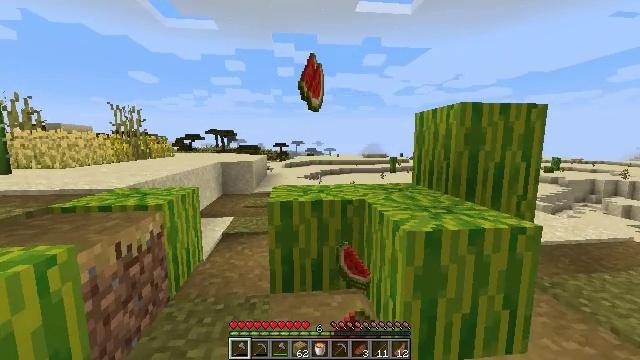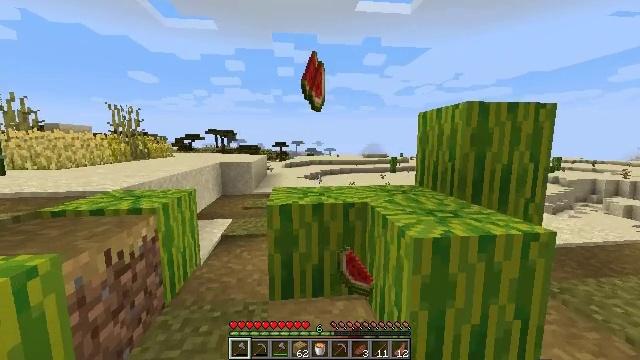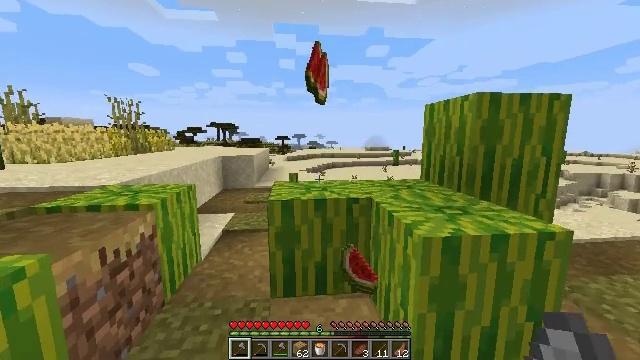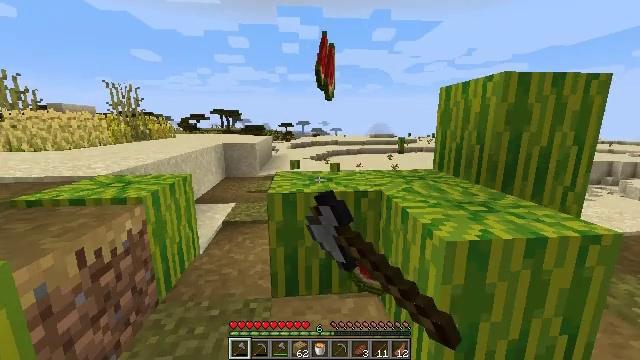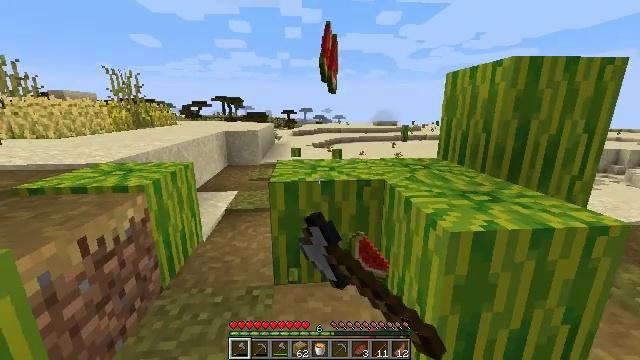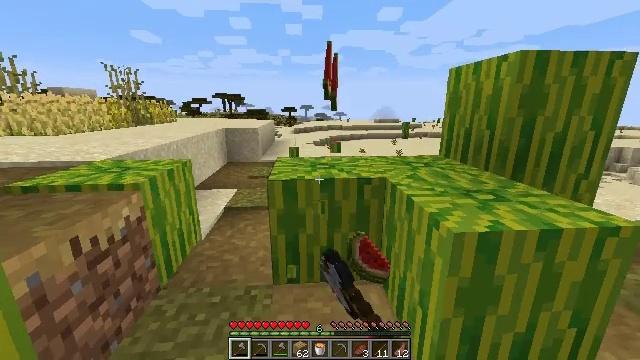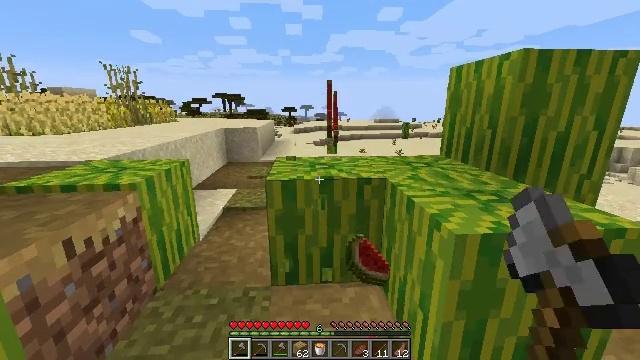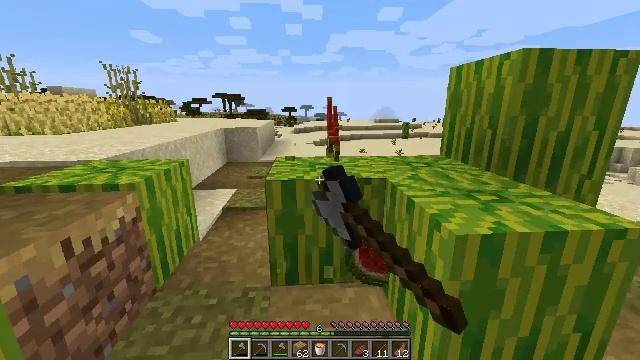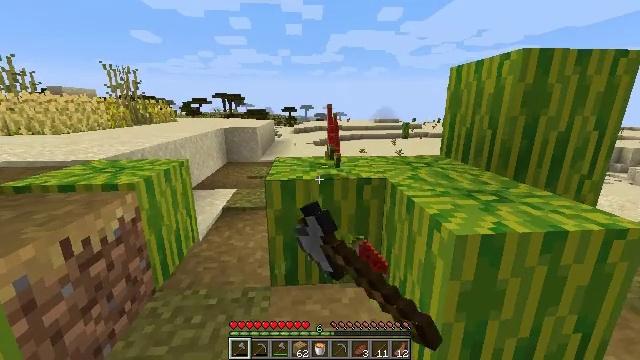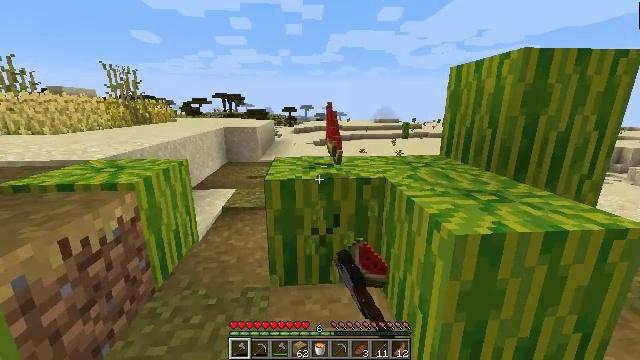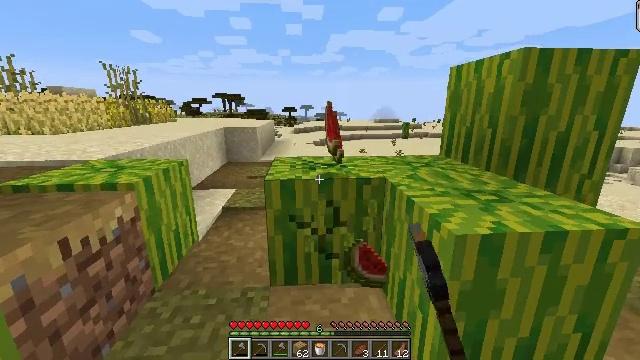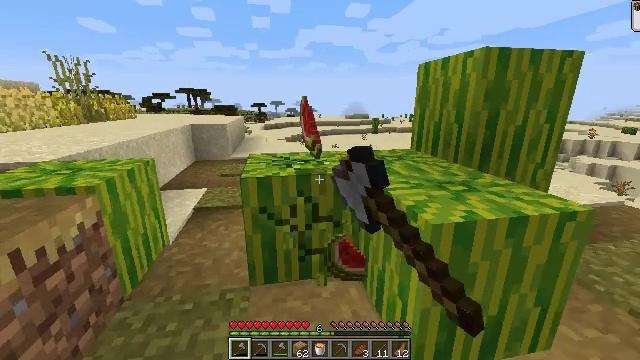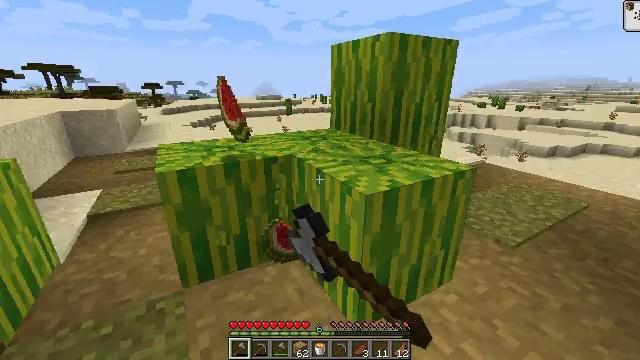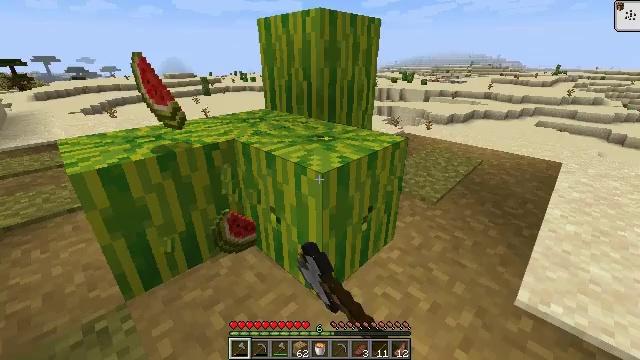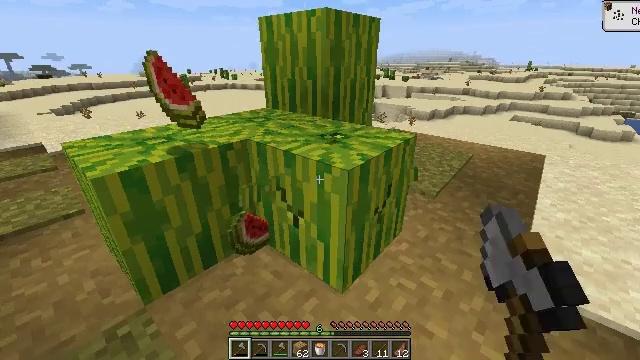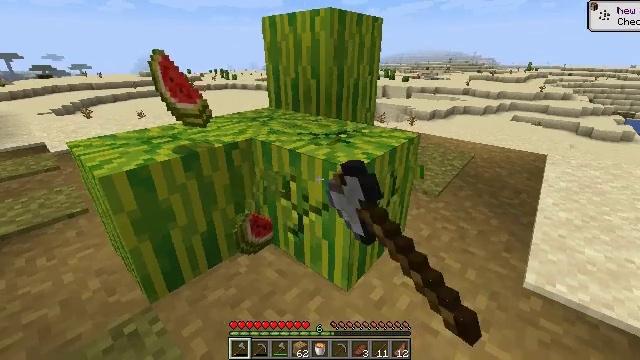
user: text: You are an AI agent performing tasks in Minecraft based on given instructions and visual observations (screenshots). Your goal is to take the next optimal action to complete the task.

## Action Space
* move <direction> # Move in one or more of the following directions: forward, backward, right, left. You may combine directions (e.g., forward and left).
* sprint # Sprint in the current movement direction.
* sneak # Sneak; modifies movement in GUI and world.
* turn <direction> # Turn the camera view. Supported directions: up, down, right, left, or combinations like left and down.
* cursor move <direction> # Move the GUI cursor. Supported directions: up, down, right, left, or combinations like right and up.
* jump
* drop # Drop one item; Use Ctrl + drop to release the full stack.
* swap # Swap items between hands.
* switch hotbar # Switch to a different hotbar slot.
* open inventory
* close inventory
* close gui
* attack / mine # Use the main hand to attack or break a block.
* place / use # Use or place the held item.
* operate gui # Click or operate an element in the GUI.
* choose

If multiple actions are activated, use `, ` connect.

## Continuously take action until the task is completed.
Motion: motion action
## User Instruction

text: Attack the melon to collect it.
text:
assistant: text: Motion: move forward, attack / mine
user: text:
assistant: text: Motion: move forward, turn down, attack / mine
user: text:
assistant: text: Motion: turn down, attack / mine
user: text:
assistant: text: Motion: turn down, attack / mine
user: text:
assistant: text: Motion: attack / mine
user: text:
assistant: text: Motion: attack / mine
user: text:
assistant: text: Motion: attack / mine
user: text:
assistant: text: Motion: attack / mine
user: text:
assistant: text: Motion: attack / mine
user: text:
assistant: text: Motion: attack / mine
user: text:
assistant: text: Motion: move left, turn right, attack / mine
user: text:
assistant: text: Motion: move left, turn right and down, attack / mine
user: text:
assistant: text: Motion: move left, turn right and down, attack / mine
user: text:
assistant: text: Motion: turn right, attack / mine
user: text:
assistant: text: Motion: attack / mine
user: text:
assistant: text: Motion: attack / mine
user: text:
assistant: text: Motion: attack / mine
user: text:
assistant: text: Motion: attack / mine
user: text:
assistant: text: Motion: attack / mine
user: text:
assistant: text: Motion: attack / mine
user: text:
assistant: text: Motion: attack / mine
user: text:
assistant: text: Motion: attack / mine
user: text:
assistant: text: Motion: attack / mine
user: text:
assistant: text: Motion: attack / mine
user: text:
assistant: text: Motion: attack / mine
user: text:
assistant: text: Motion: turn left, attack / mine
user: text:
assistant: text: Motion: turn left and up, attack / mine
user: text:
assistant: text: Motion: move forward, turn left and up, attack / mine
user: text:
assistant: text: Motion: move forward, attack / mine
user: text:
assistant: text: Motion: move forward, attack / mine